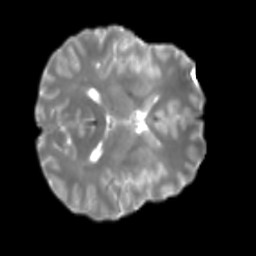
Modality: T2w
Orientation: axial
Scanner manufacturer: siemens
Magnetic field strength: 3 T
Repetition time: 4 s
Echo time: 0.0594 s